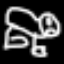
Label: frog